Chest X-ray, AP view. Patient: 9 years old, sex M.
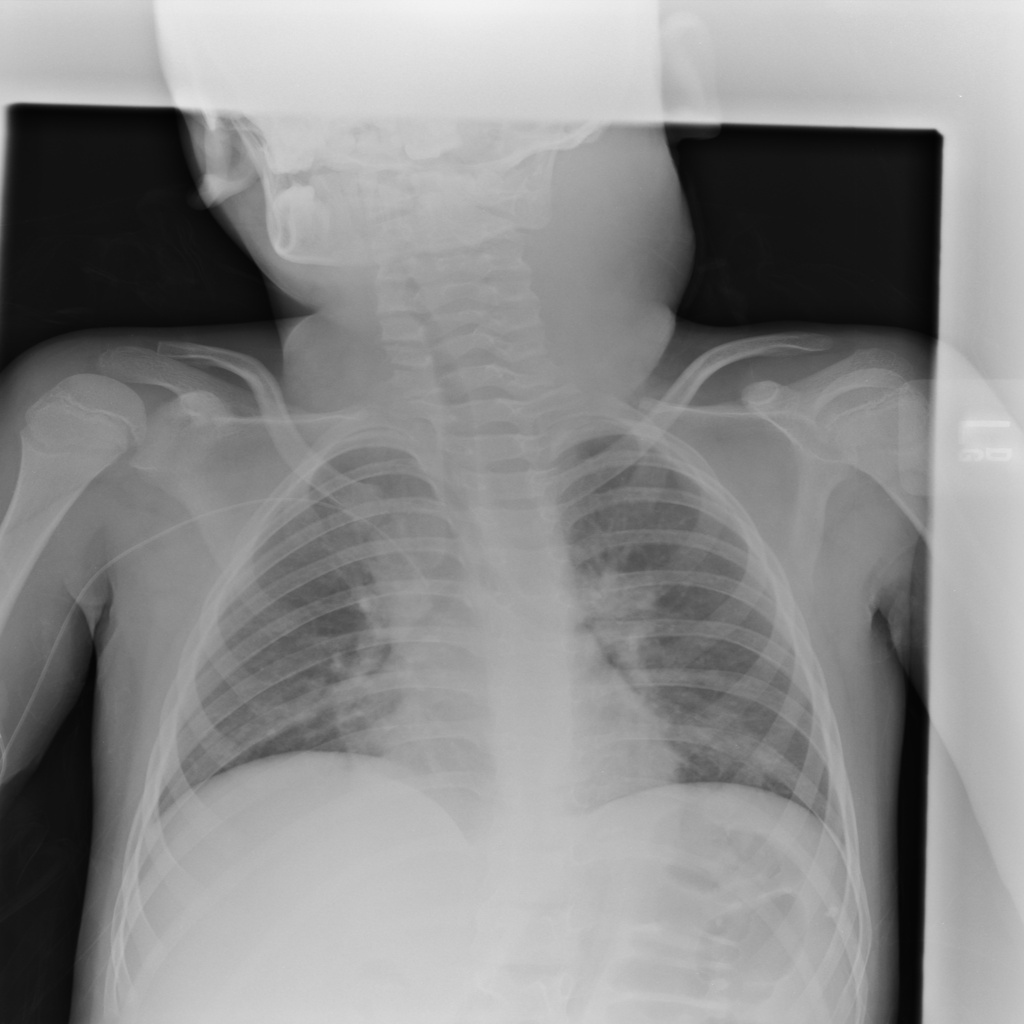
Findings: No Finding